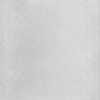
Label: dusty